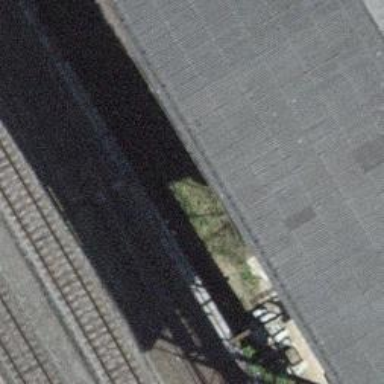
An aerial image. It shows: Disused railway spur with one track.